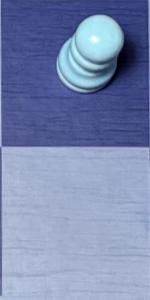
Label: Empty